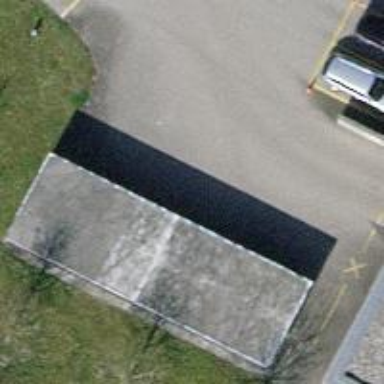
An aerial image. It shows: View of roof of building.